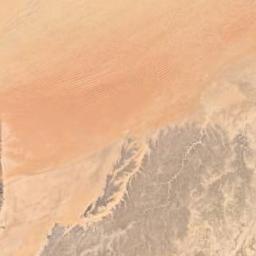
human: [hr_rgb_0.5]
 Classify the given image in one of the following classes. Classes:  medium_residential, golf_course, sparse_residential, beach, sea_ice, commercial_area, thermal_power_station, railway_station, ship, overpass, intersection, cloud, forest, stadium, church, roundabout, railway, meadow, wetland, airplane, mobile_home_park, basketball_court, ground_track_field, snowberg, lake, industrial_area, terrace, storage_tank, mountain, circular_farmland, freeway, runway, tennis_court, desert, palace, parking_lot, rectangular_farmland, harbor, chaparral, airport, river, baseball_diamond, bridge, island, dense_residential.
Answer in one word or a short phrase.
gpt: desert